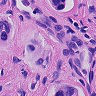
Metastatic tissue present: yes